Interaction volume radius: 10 \u00c5
Interaction volume height: 10 \u00c5
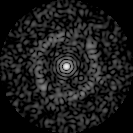
Disorder parameter: 0.8121